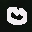
Label: 0